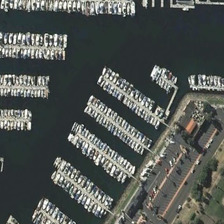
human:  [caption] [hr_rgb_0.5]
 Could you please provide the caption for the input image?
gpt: it is a dark blue sea, white ships, green trees and gray road .

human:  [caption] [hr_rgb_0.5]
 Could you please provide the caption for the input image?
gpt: there are many small lakes .

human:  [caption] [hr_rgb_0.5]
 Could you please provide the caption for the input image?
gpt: this is a sea, many ships, road and trees .

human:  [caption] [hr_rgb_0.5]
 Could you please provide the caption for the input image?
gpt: the water is colorful .

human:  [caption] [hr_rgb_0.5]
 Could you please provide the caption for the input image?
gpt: many crowded boats are in a port orderly .